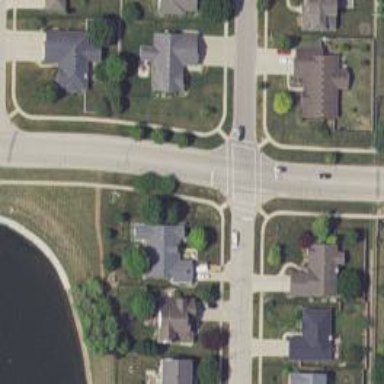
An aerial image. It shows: Uncontrolled road crossing with lines marking the way.